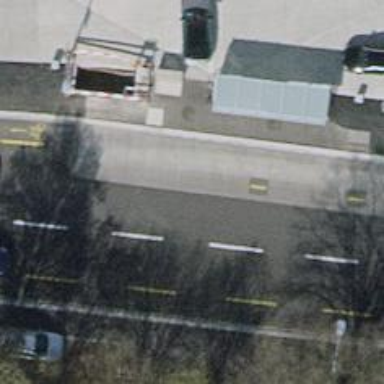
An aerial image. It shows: Bus stop with stop position for public transport.